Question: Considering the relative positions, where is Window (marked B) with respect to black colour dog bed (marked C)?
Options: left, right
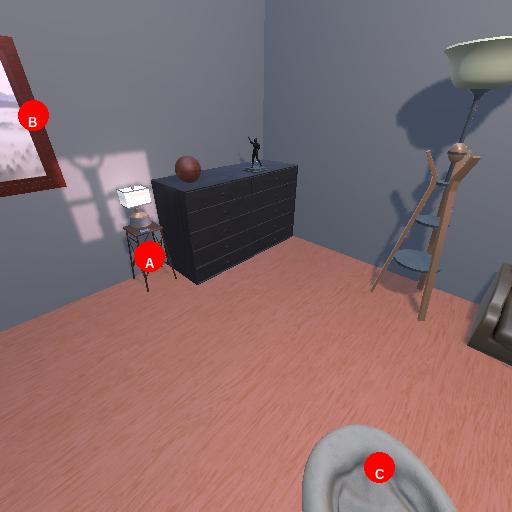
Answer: left